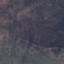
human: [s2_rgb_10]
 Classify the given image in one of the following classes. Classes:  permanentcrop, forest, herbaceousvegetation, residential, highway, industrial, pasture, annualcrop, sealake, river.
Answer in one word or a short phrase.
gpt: HerbaceousVegetation